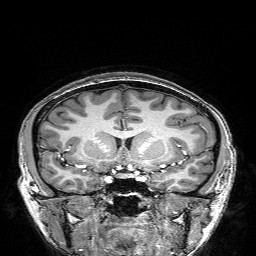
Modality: T1w
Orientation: sagittal